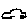
Label: car